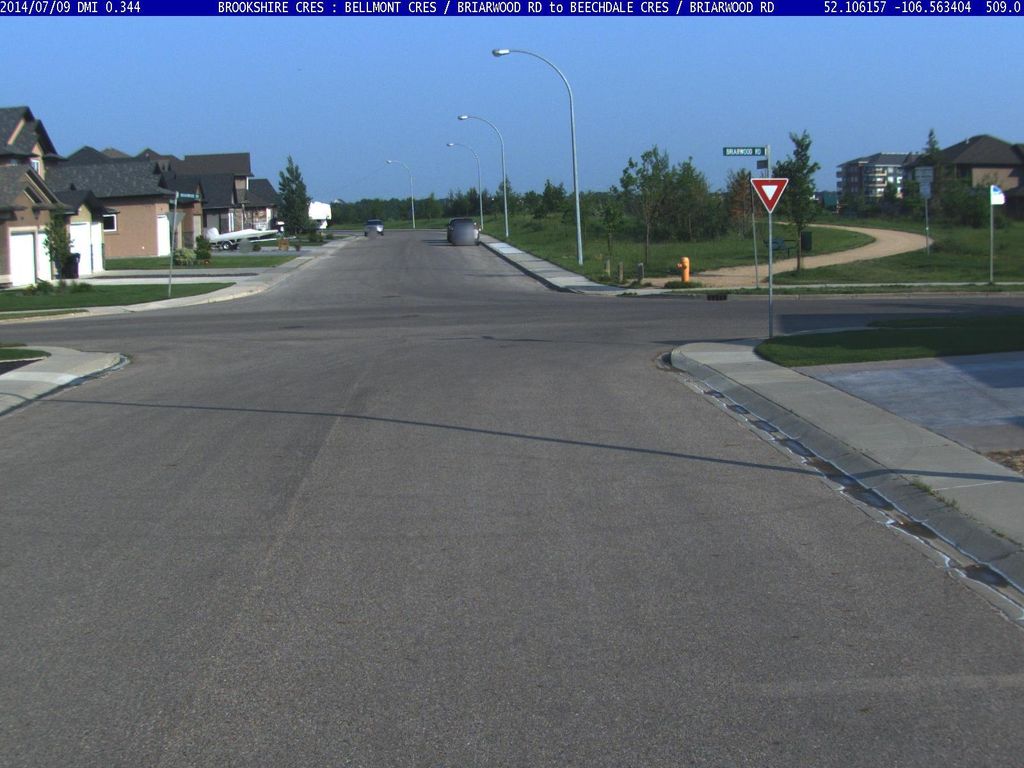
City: saskatoon